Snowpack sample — Snodgrass Mountain, Crested Butte, Colorado (2/4/25, 12:06 PM MST)
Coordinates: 38.923, -106.968
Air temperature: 35 °F
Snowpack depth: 80 cm
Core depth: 10 cm
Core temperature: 32 °F
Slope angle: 14°, slope face: 78°
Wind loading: low
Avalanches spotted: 0
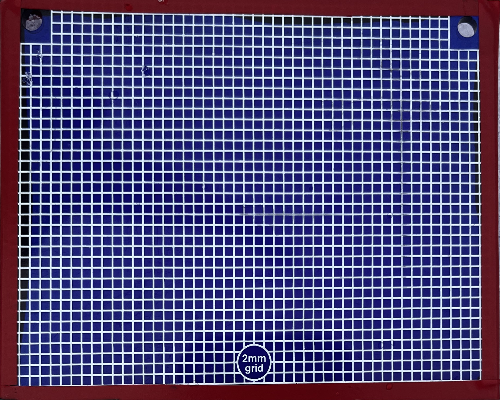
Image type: profile
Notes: No avalanches nearby, unusually warm weather for the last month reported by residents, Collected 25 yards from treeline